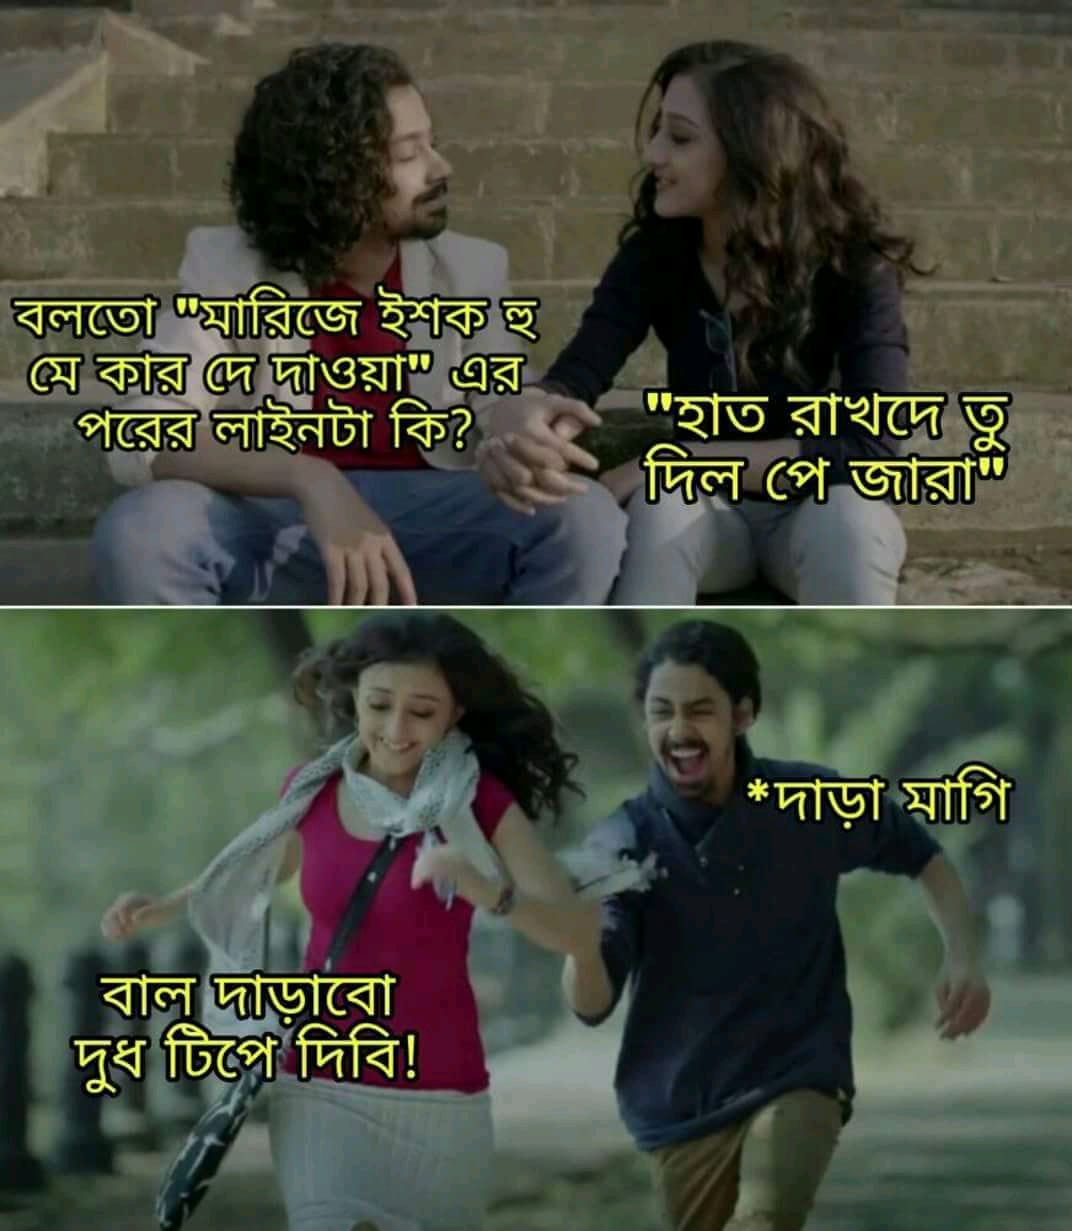
Caption: বলতো  "মারিজে ইশক হু মে কার দে দাওয়া" এর পরের লাইনটা কি?    "হাত রাখদে তু দিল পে জারা"     *দাঁড়া মাগি     বাল দাড়াবো দুধ টিপে দিবি !
Label: hate